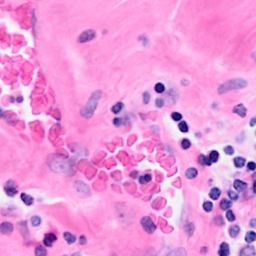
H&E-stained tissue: Breast